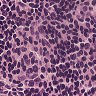
Metastatic tissue present: no